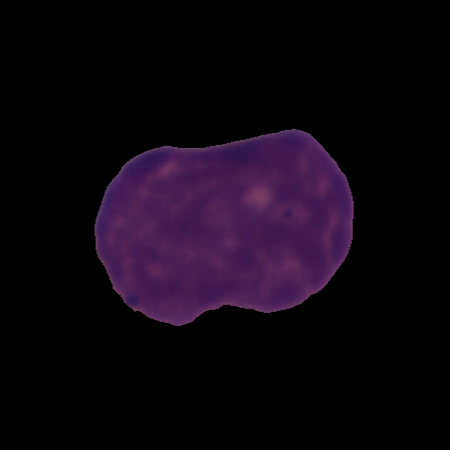
Label: cancer